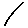
Label: line